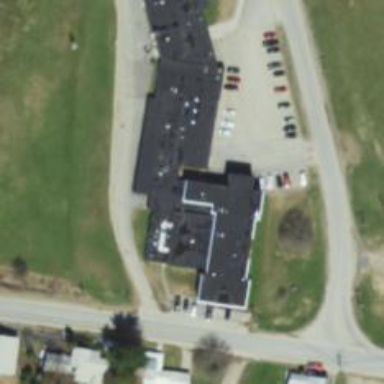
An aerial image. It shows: School.